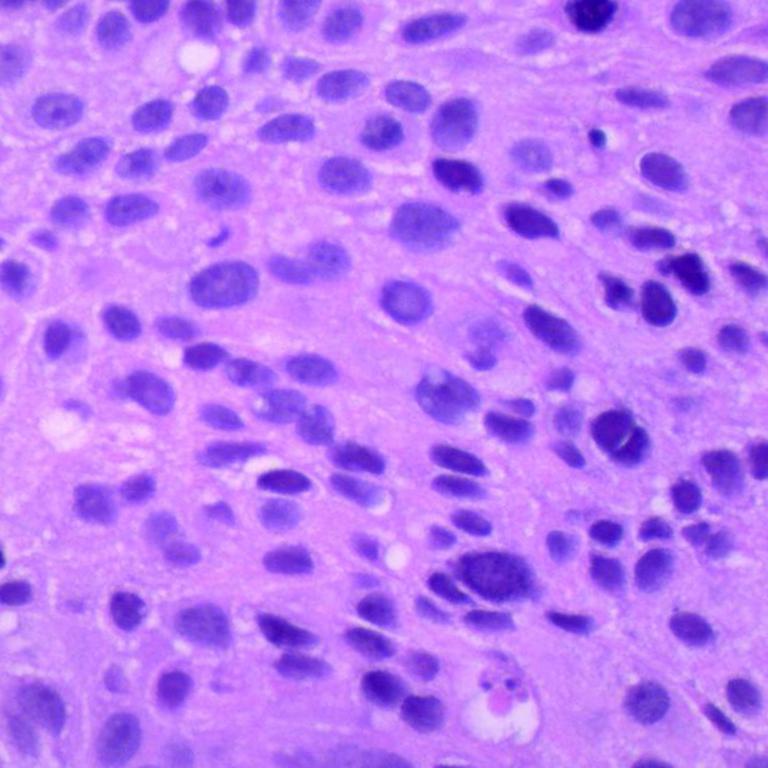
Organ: lung
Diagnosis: squamous carcinomas